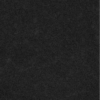
Label: dusty